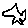
Label: star